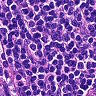
Metastatic tissue present: no